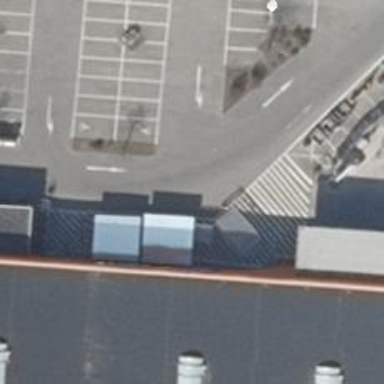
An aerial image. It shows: Parking aisle designated as service road.